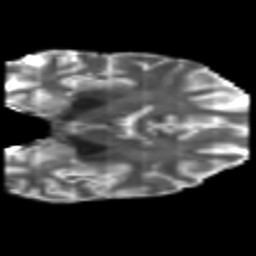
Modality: T2w
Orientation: coronal
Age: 33
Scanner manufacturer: philips
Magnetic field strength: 3 T
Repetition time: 8.6 s
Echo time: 0.127 s